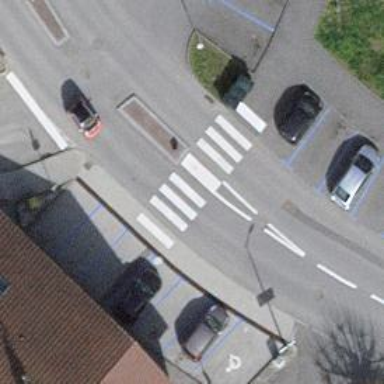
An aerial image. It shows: Uncontrolled zebra crossing with notable zebra markings.